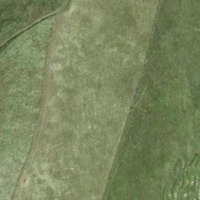
EUNIS habitat code: 25
Species observed at this site:
Ajuga reptans